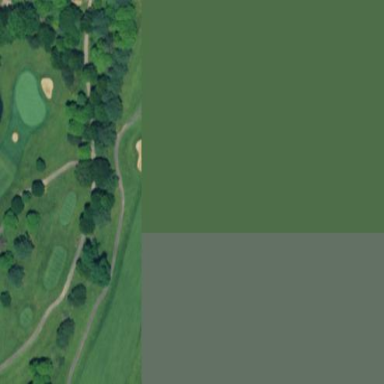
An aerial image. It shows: Grassy fairway on golf course.